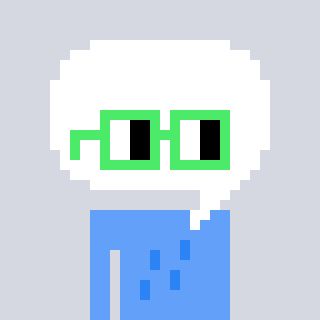
a pixel art character with square light green glasses, a speech bubble-shaped head and a blue-colored body on a cool background